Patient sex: M
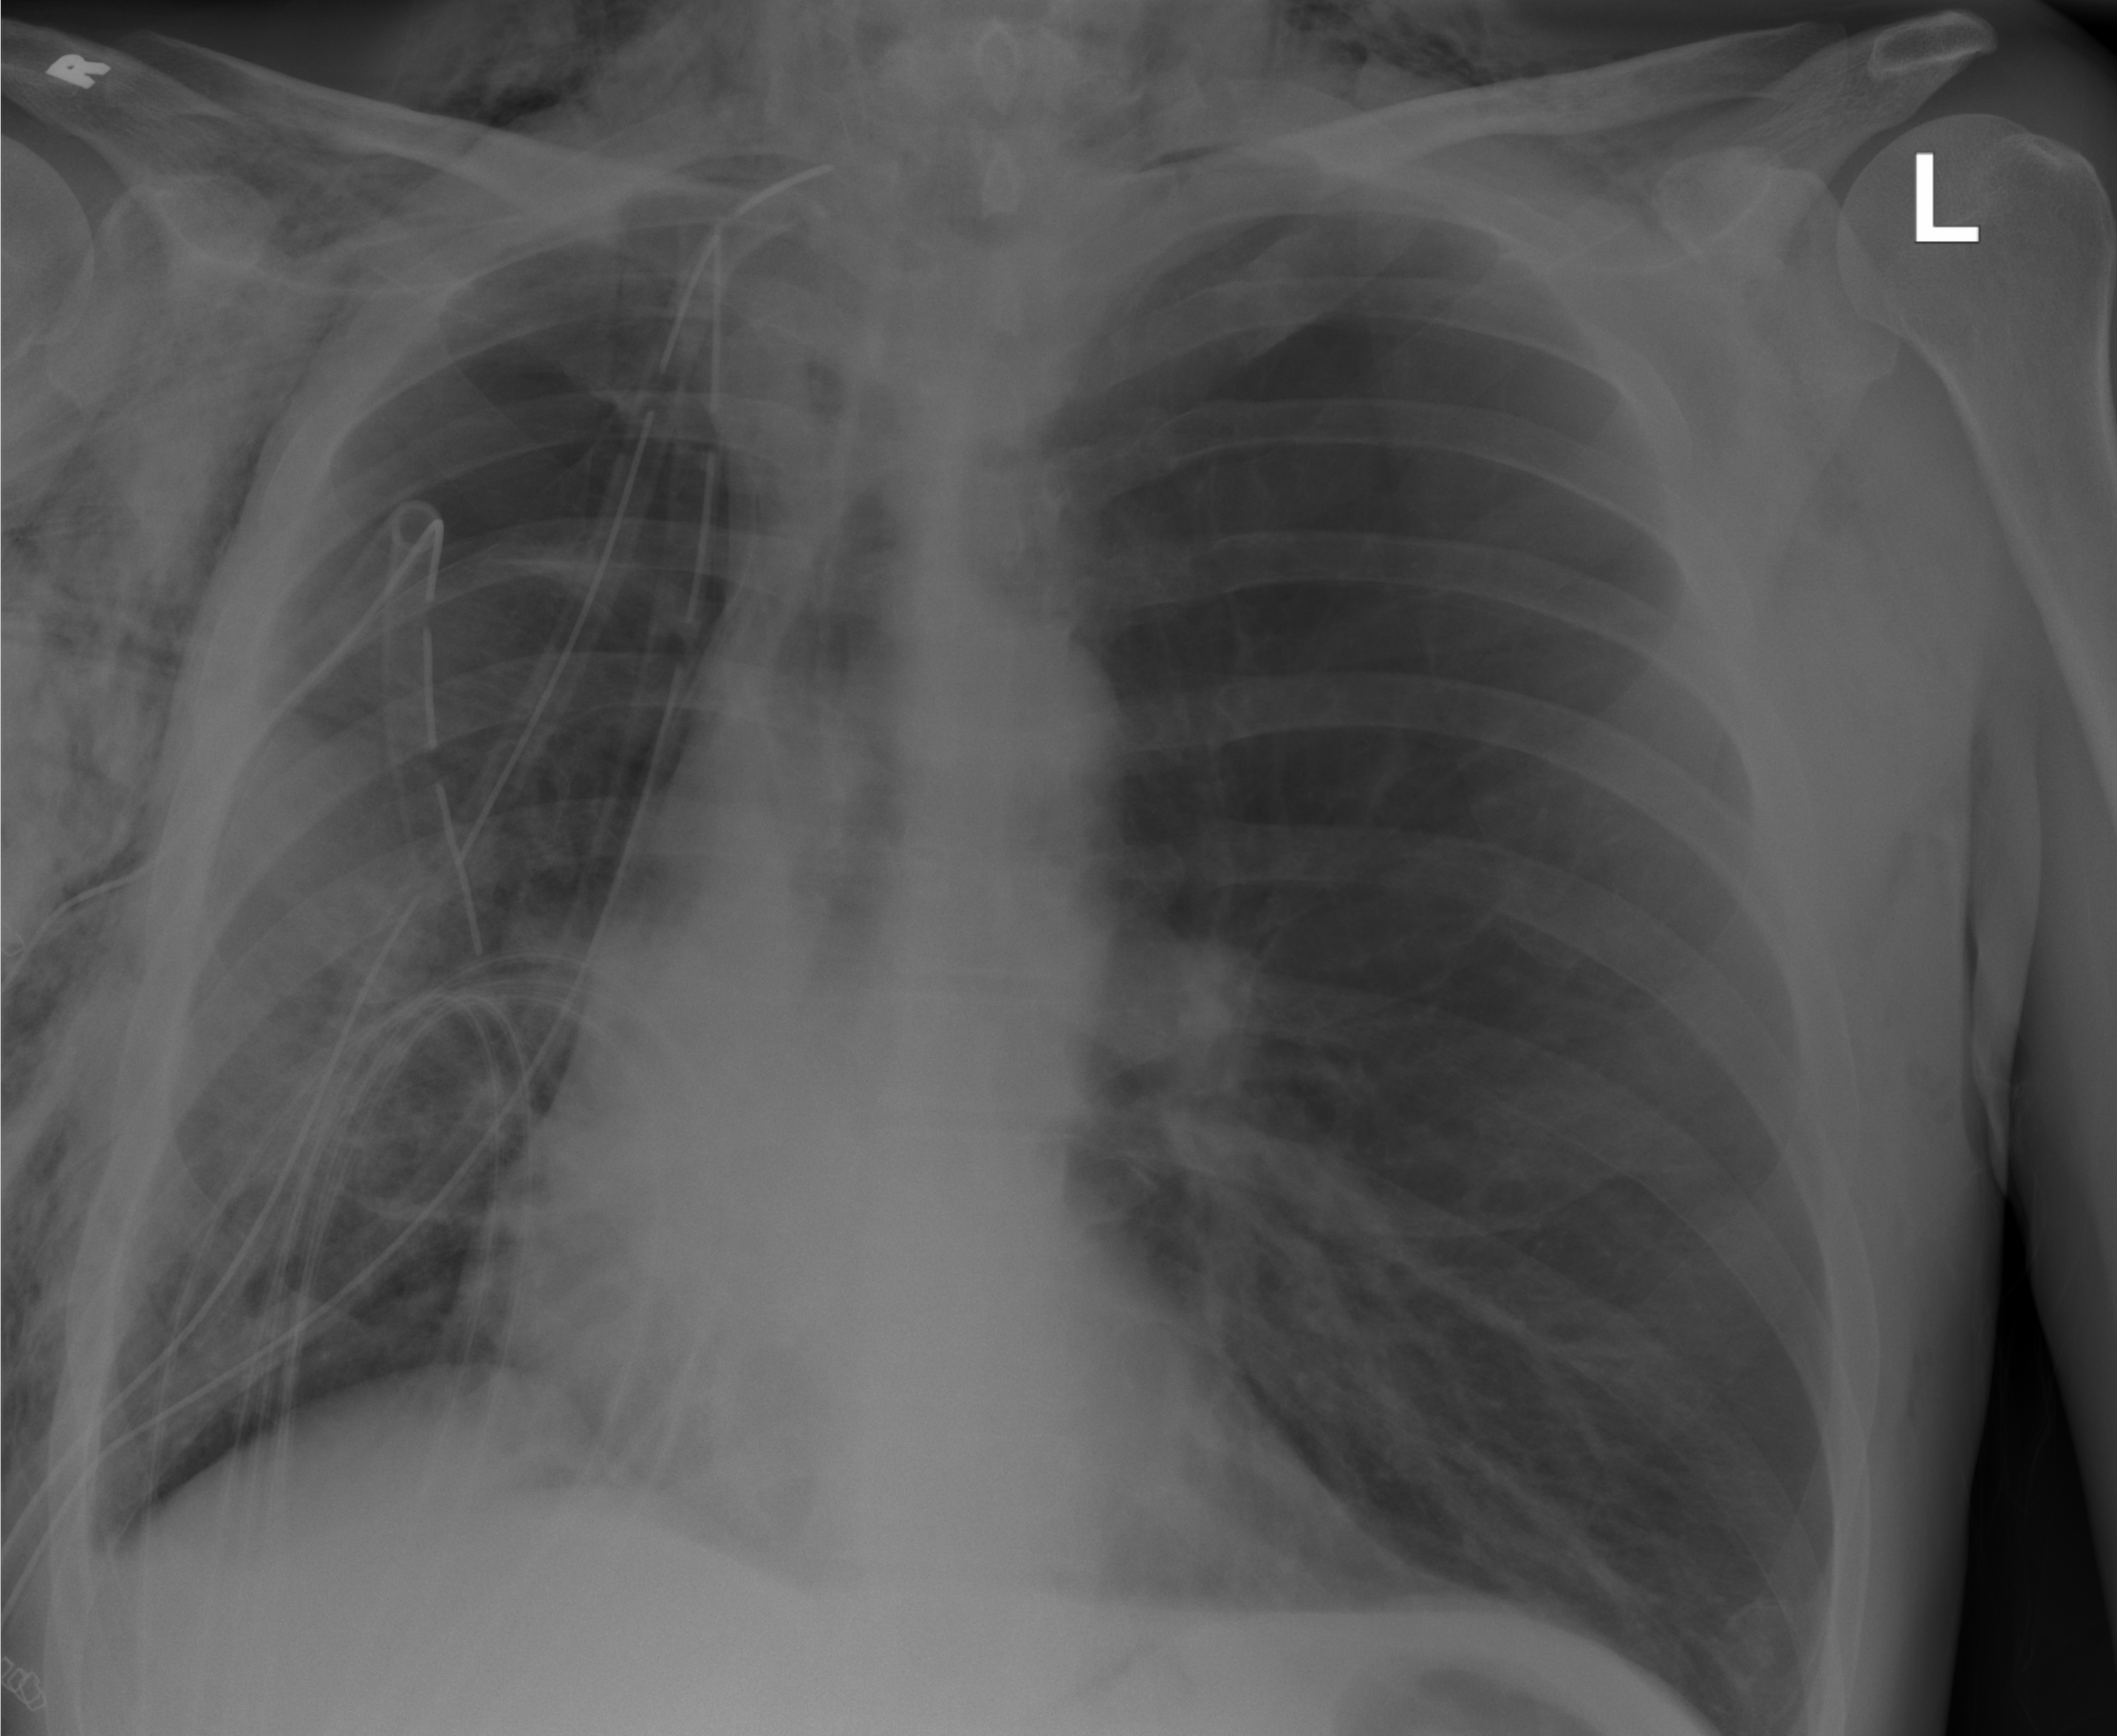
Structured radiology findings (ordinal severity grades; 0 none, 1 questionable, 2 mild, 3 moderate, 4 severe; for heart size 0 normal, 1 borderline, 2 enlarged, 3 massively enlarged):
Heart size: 0
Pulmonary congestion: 0
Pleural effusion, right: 0
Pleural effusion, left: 0
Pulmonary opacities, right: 2
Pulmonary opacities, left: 0
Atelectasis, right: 3
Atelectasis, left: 0